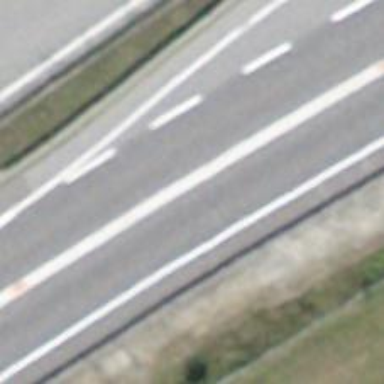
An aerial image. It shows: Asphalt trunk motorway.